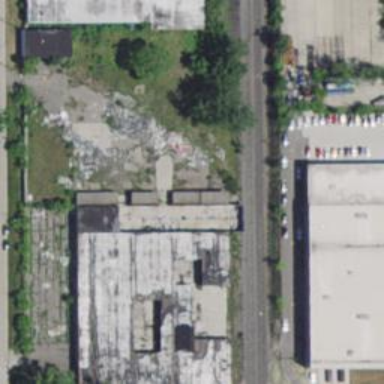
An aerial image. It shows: Industrial building.